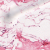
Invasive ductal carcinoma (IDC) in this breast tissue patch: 0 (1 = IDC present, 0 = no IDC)